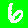
Digit: 6